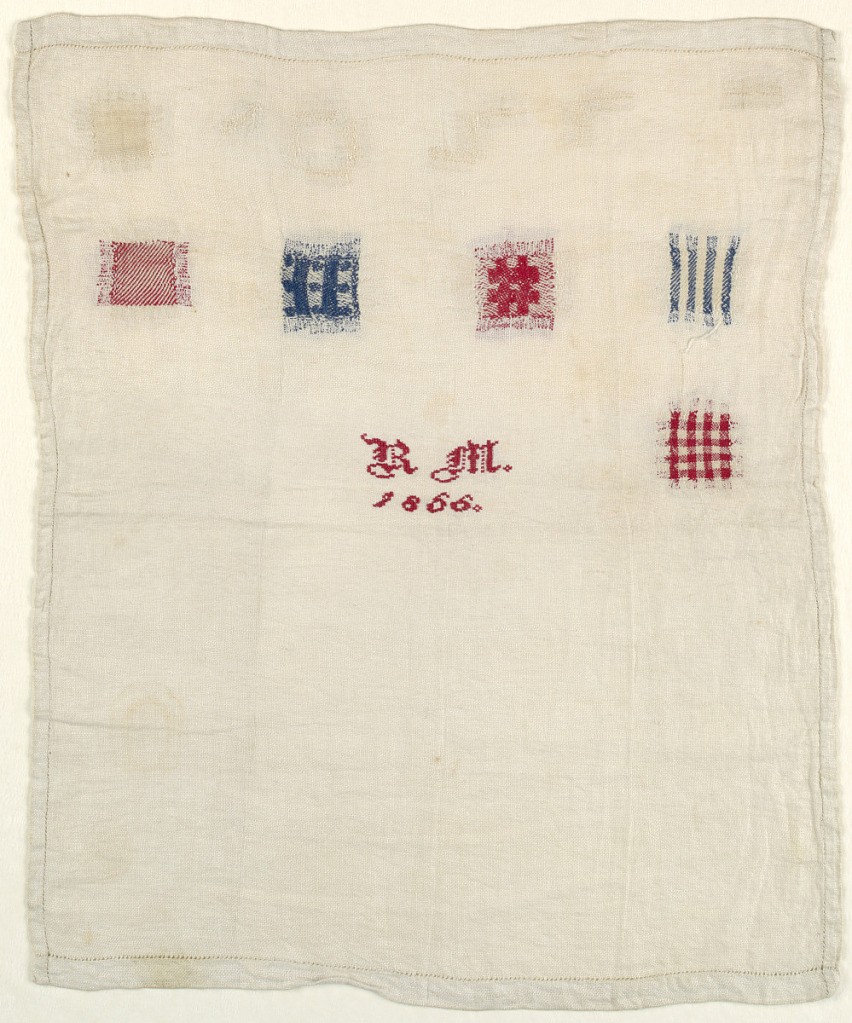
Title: Darning sampler (unfinished)
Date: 1866
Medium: wool, cotton Technique: embroidered in running and cross stitches onplain weave foundation
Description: Ten darning patches.